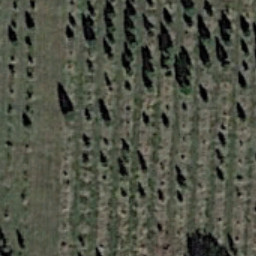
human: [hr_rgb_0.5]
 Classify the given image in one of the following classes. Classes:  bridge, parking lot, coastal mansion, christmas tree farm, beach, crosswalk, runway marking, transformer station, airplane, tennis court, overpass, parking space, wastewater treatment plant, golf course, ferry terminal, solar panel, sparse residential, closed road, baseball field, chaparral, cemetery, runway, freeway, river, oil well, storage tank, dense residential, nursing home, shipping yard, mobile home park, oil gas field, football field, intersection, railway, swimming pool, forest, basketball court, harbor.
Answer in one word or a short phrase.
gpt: christmas tree farm